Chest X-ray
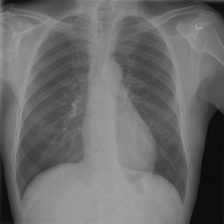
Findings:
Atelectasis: negative
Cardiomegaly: negative
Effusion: negative
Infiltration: negative
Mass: negative
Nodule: negative
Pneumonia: negative
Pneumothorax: negative
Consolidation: negative
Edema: negative
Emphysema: negative
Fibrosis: negative
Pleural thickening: negative
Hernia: negative